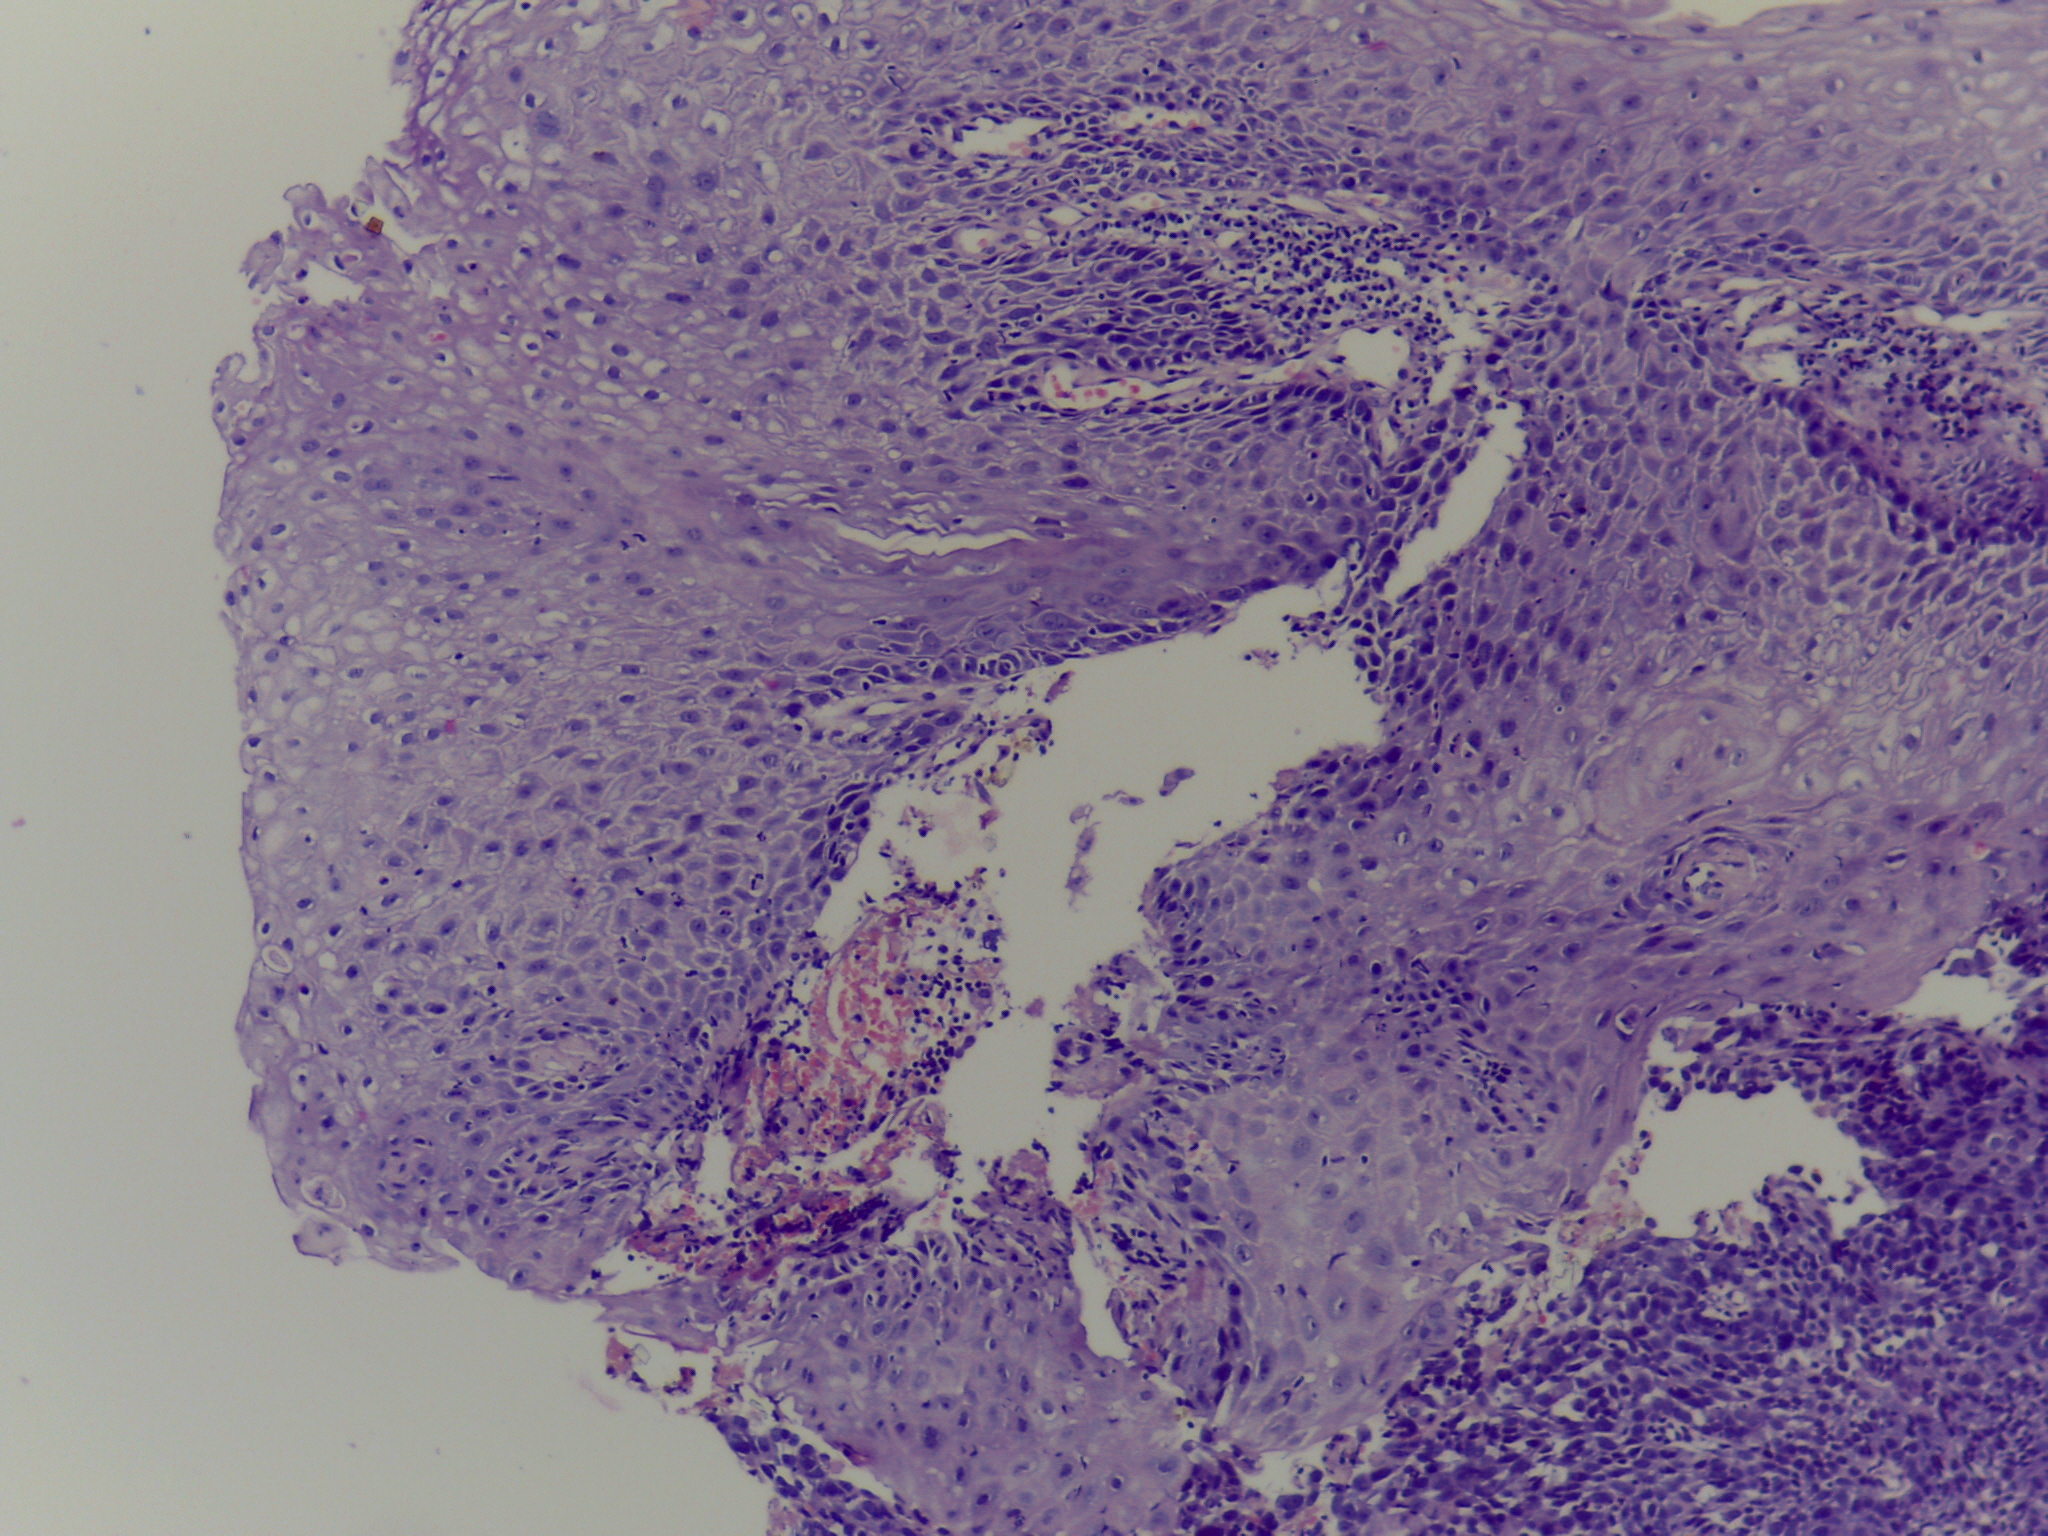
Diagnosis: OSCC